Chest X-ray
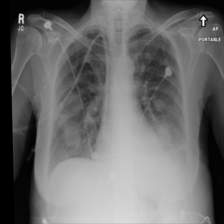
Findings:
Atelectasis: negative
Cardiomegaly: negative
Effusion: positive
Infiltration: negative
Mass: negative
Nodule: positive
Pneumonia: negative
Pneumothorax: negative
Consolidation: negative
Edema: negative
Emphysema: negative
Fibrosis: negative
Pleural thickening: negative
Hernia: negative